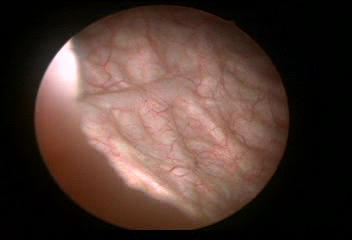
Modality: WLC
Class: Normal mucosa
Bladder cancer association: No